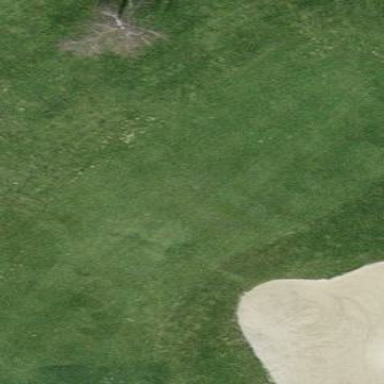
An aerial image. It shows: Grassy area designated as golf fairway.